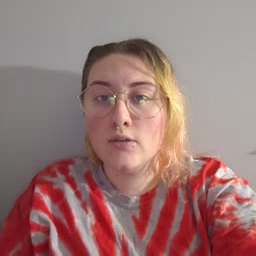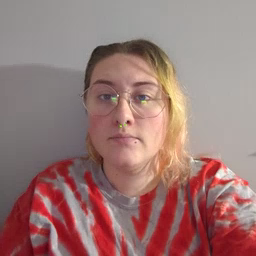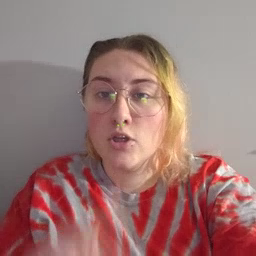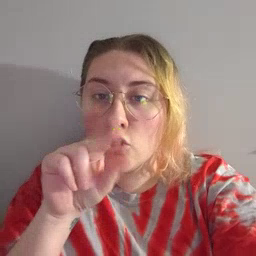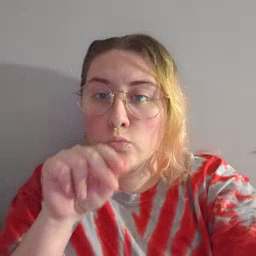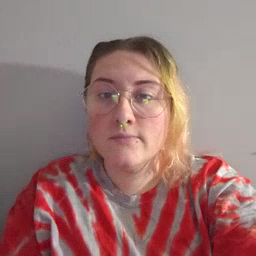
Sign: goose